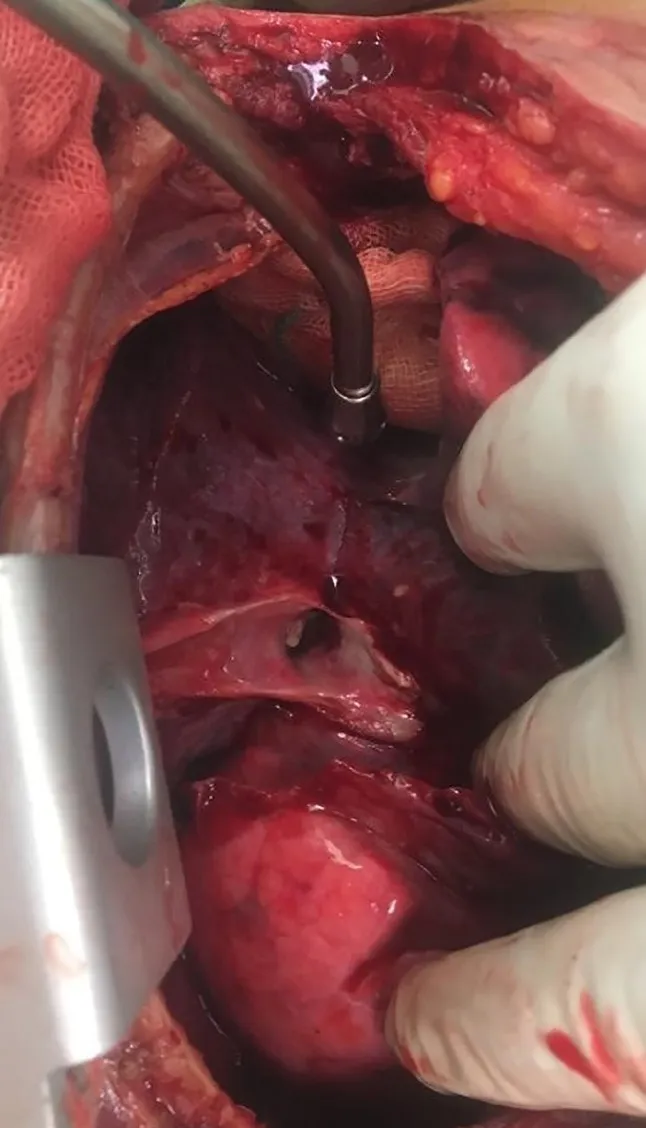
Chest tube penetrating the major fissure of the right side of the original middle lobe bronchus.
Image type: medical_photograph (other_medical_photograph)